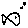
Label: fish